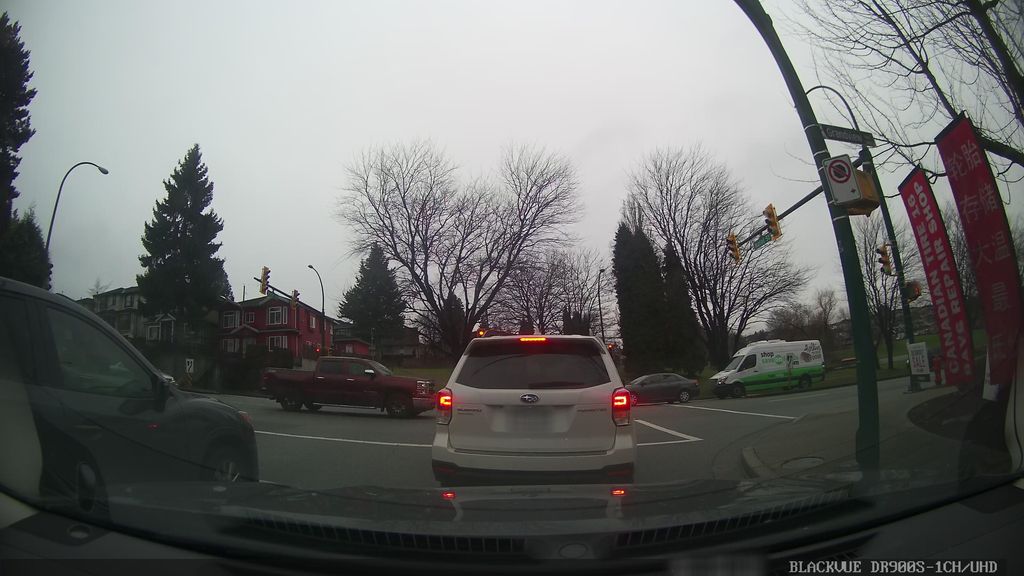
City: vancouver